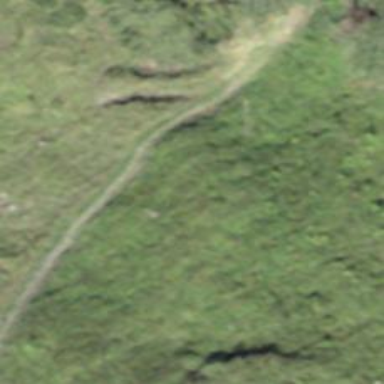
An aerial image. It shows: Path on the ground.